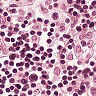
Metastatic tissue present: no